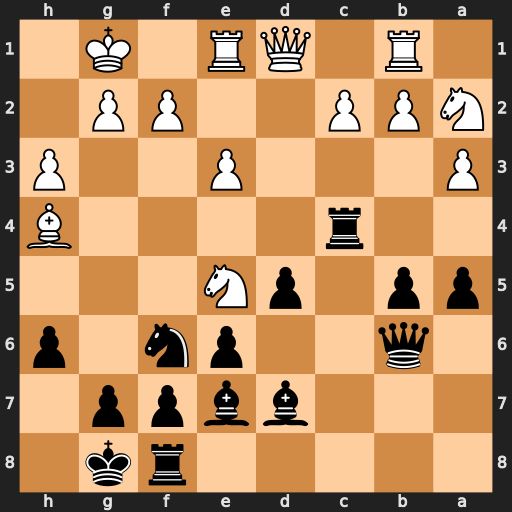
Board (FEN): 5rk1/3bbpp1/1q2pn1p/pp1pN3/2r4B/P3P2P/NPP2PP1/1R1QR1K1
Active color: b
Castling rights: -
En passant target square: -
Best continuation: Rxh4 Nxd7 Nxd7